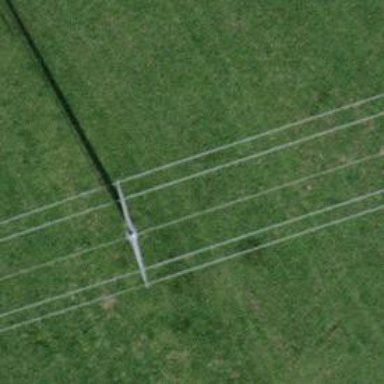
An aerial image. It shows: Power line is depicted.